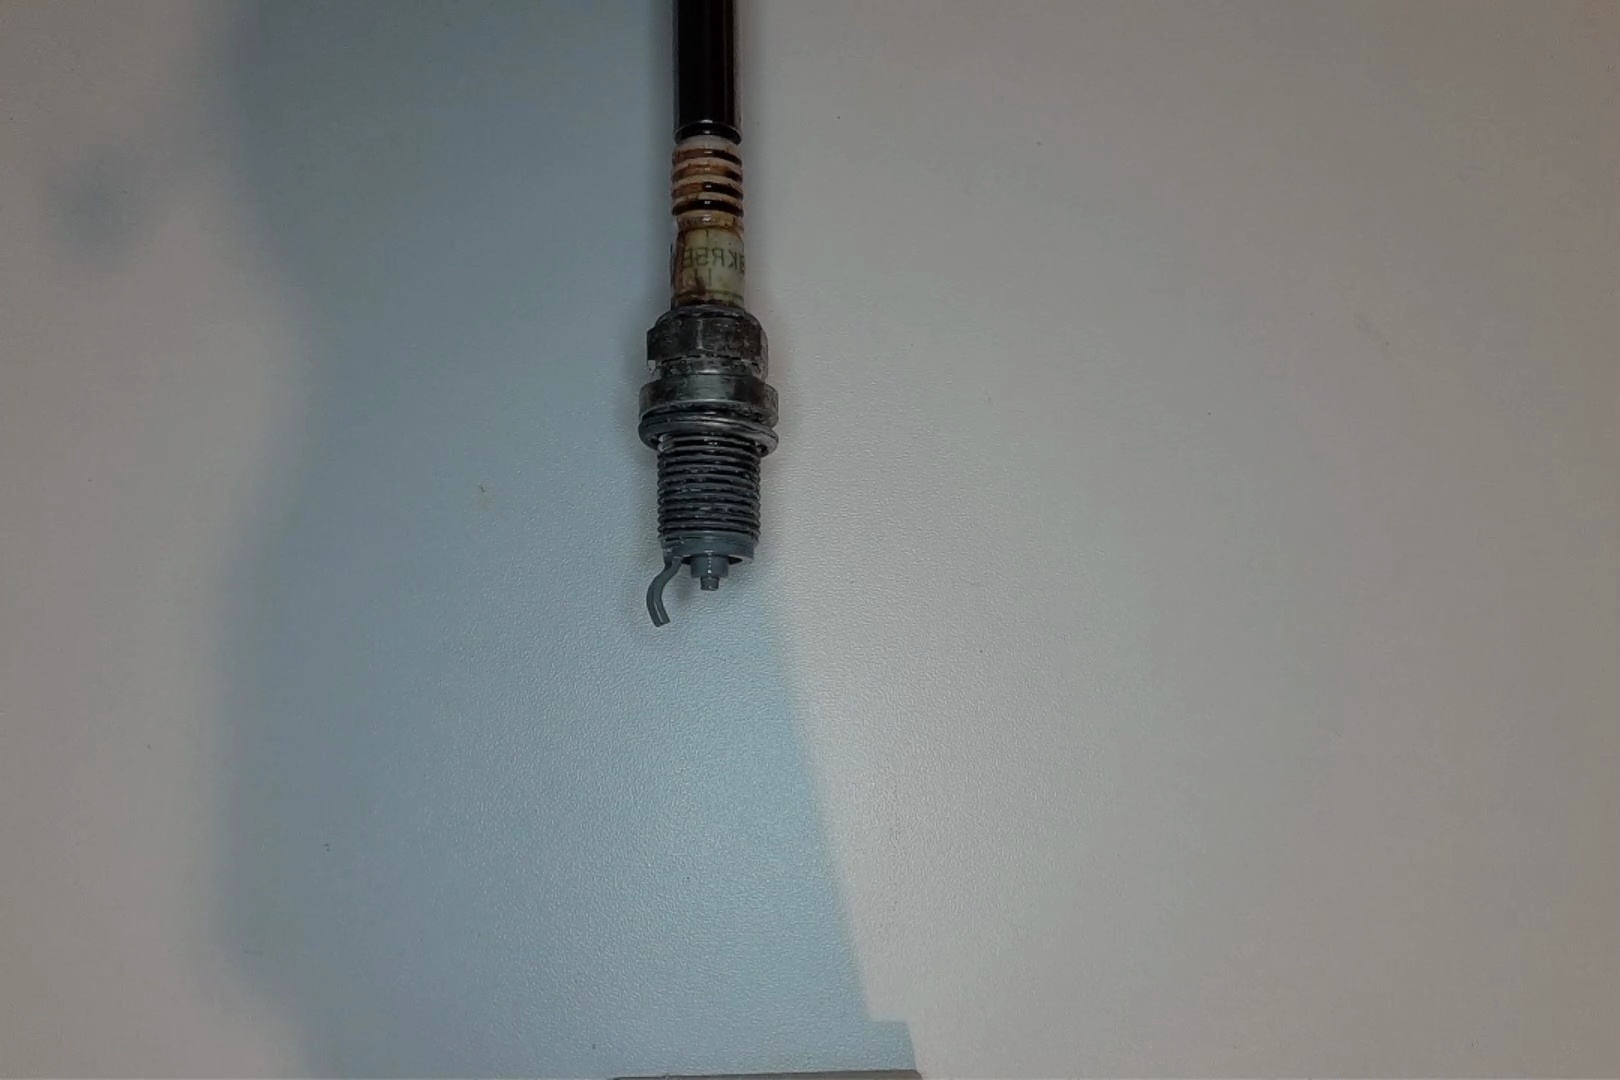
Label: anomaly